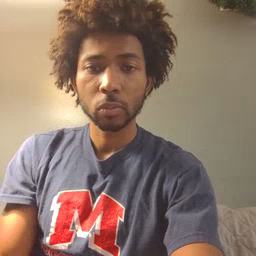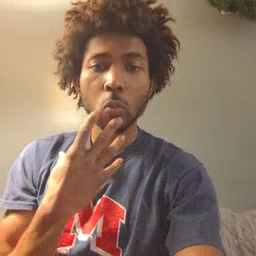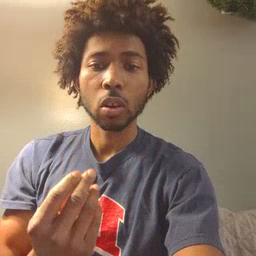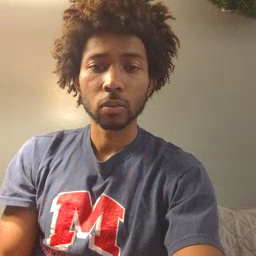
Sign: wet